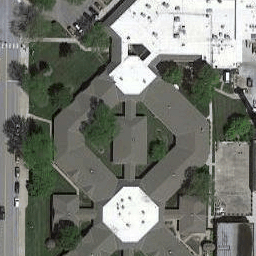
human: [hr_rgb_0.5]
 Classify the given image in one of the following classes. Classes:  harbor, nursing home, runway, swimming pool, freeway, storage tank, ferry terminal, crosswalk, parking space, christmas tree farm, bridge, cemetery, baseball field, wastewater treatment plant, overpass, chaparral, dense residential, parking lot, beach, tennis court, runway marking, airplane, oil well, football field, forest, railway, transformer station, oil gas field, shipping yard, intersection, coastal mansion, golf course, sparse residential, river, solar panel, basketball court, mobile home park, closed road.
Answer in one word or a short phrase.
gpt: nursing home